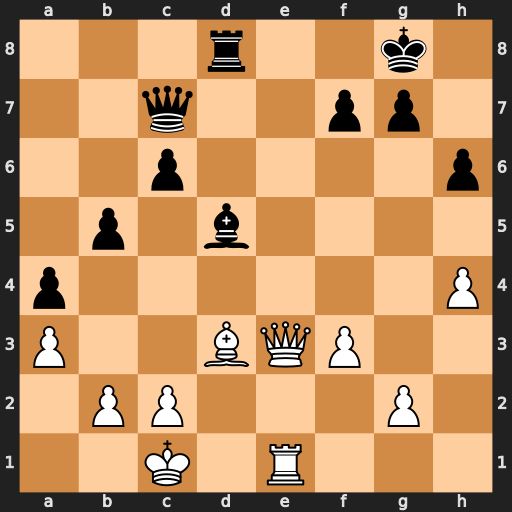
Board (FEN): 3r2k1/2q2pp1/2p4p/1p1b4/p6P/P2BQP2/1PP3P1/2K1R3
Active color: w
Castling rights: -
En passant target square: -
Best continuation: Qe8+ Rxe8 Rxe8#